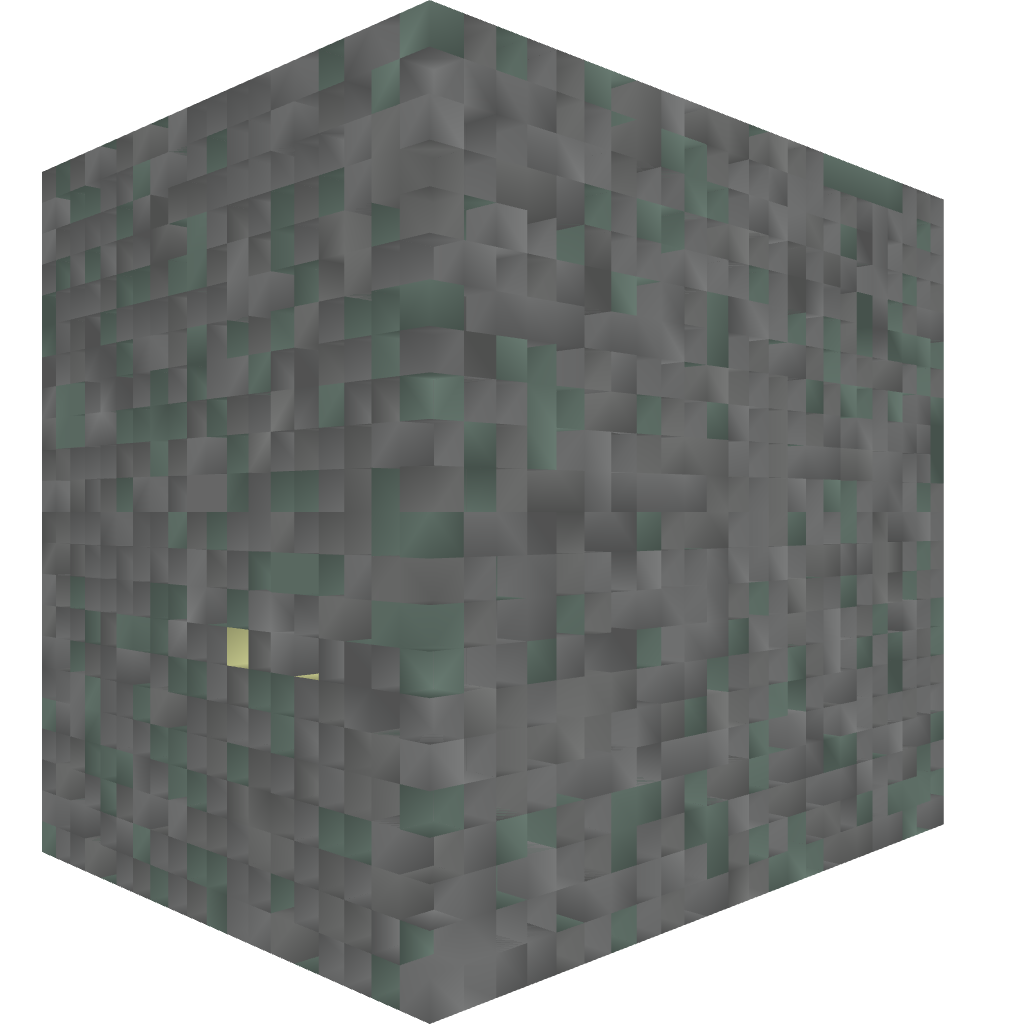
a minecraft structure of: Temple Parkour